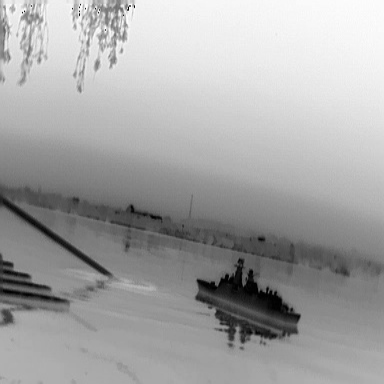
There is a warship in the infrared image.